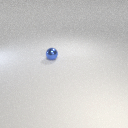
small blue metal sphere